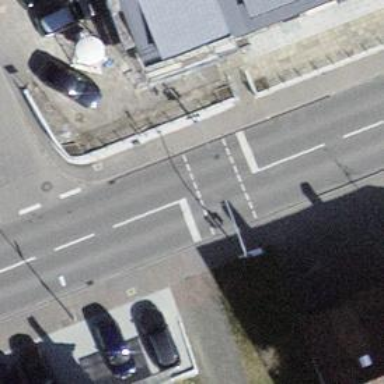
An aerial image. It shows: Road with traffic signals.